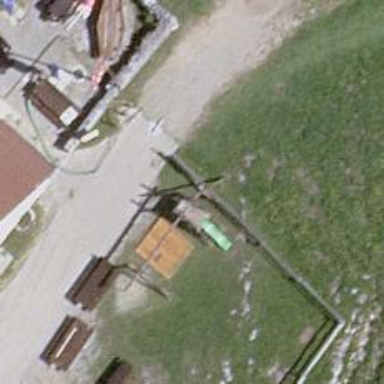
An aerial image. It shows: Playground area for leisure land.